Interaction volume radius: 10 \u00c5
Interaction volume height: 35 \u00c5
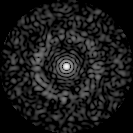
Disorder parameter: 0.8399